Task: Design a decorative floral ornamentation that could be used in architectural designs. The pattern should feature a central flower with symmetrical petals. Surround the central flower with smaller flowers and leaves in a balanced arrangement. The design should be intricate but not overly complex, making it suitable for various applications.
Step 486:
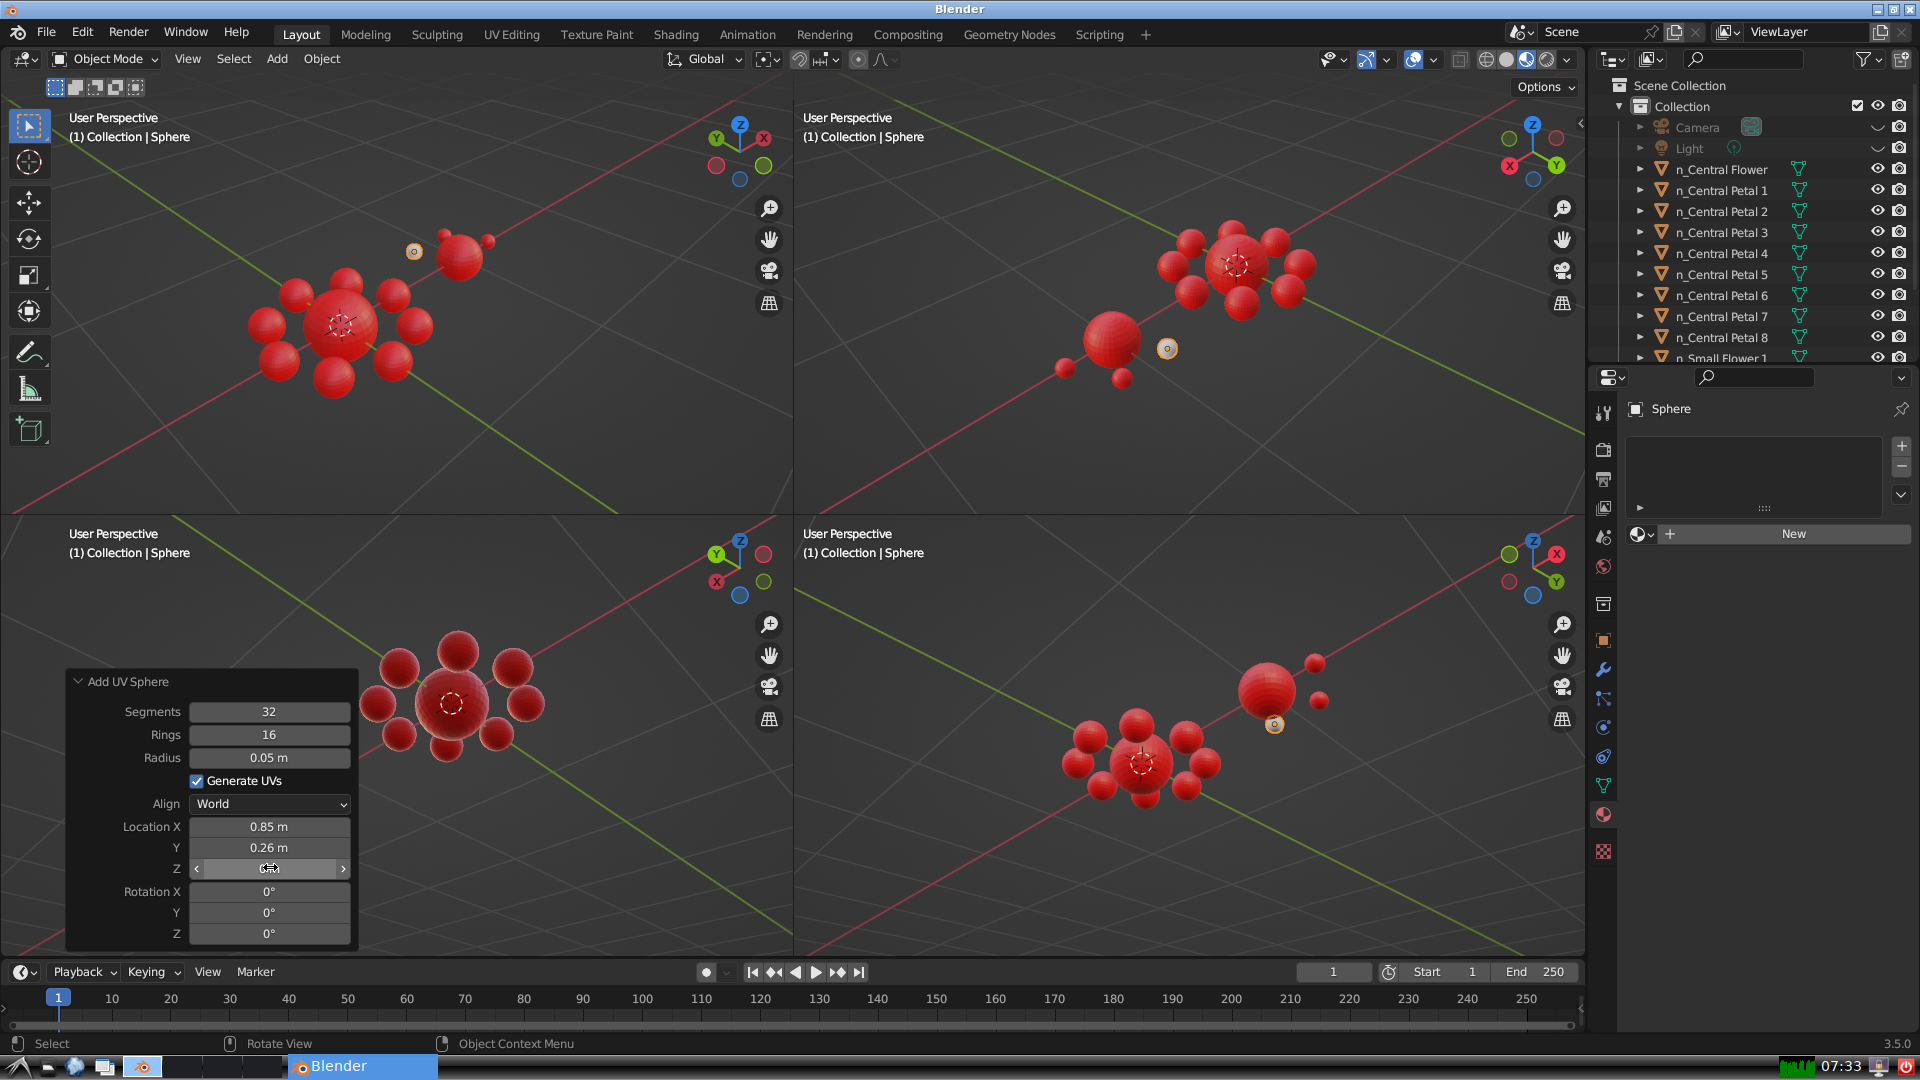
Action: click: no